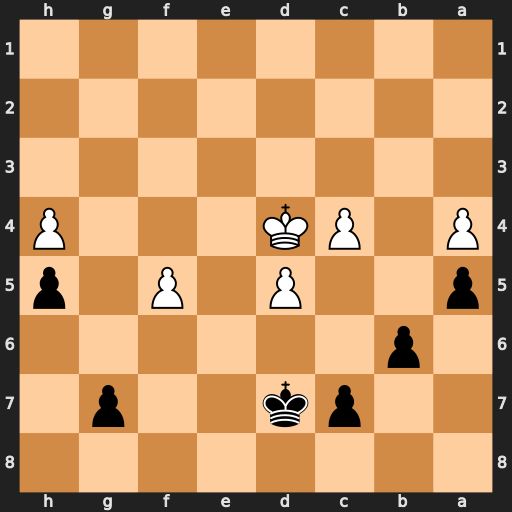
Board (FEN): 8/2pk2p1/1p6/p2P1P1p/P1PK3P/8/8/8
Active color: b
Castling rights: -
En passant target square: -
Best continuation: Kd6 Ke4 Kc5 Ke5 Kxc4